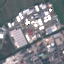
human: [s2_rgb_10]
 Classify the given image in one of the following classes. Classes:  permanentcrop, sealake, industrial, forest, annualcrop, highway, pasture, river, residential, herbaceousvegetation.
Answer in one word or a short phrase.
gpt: Industrial